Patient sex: M
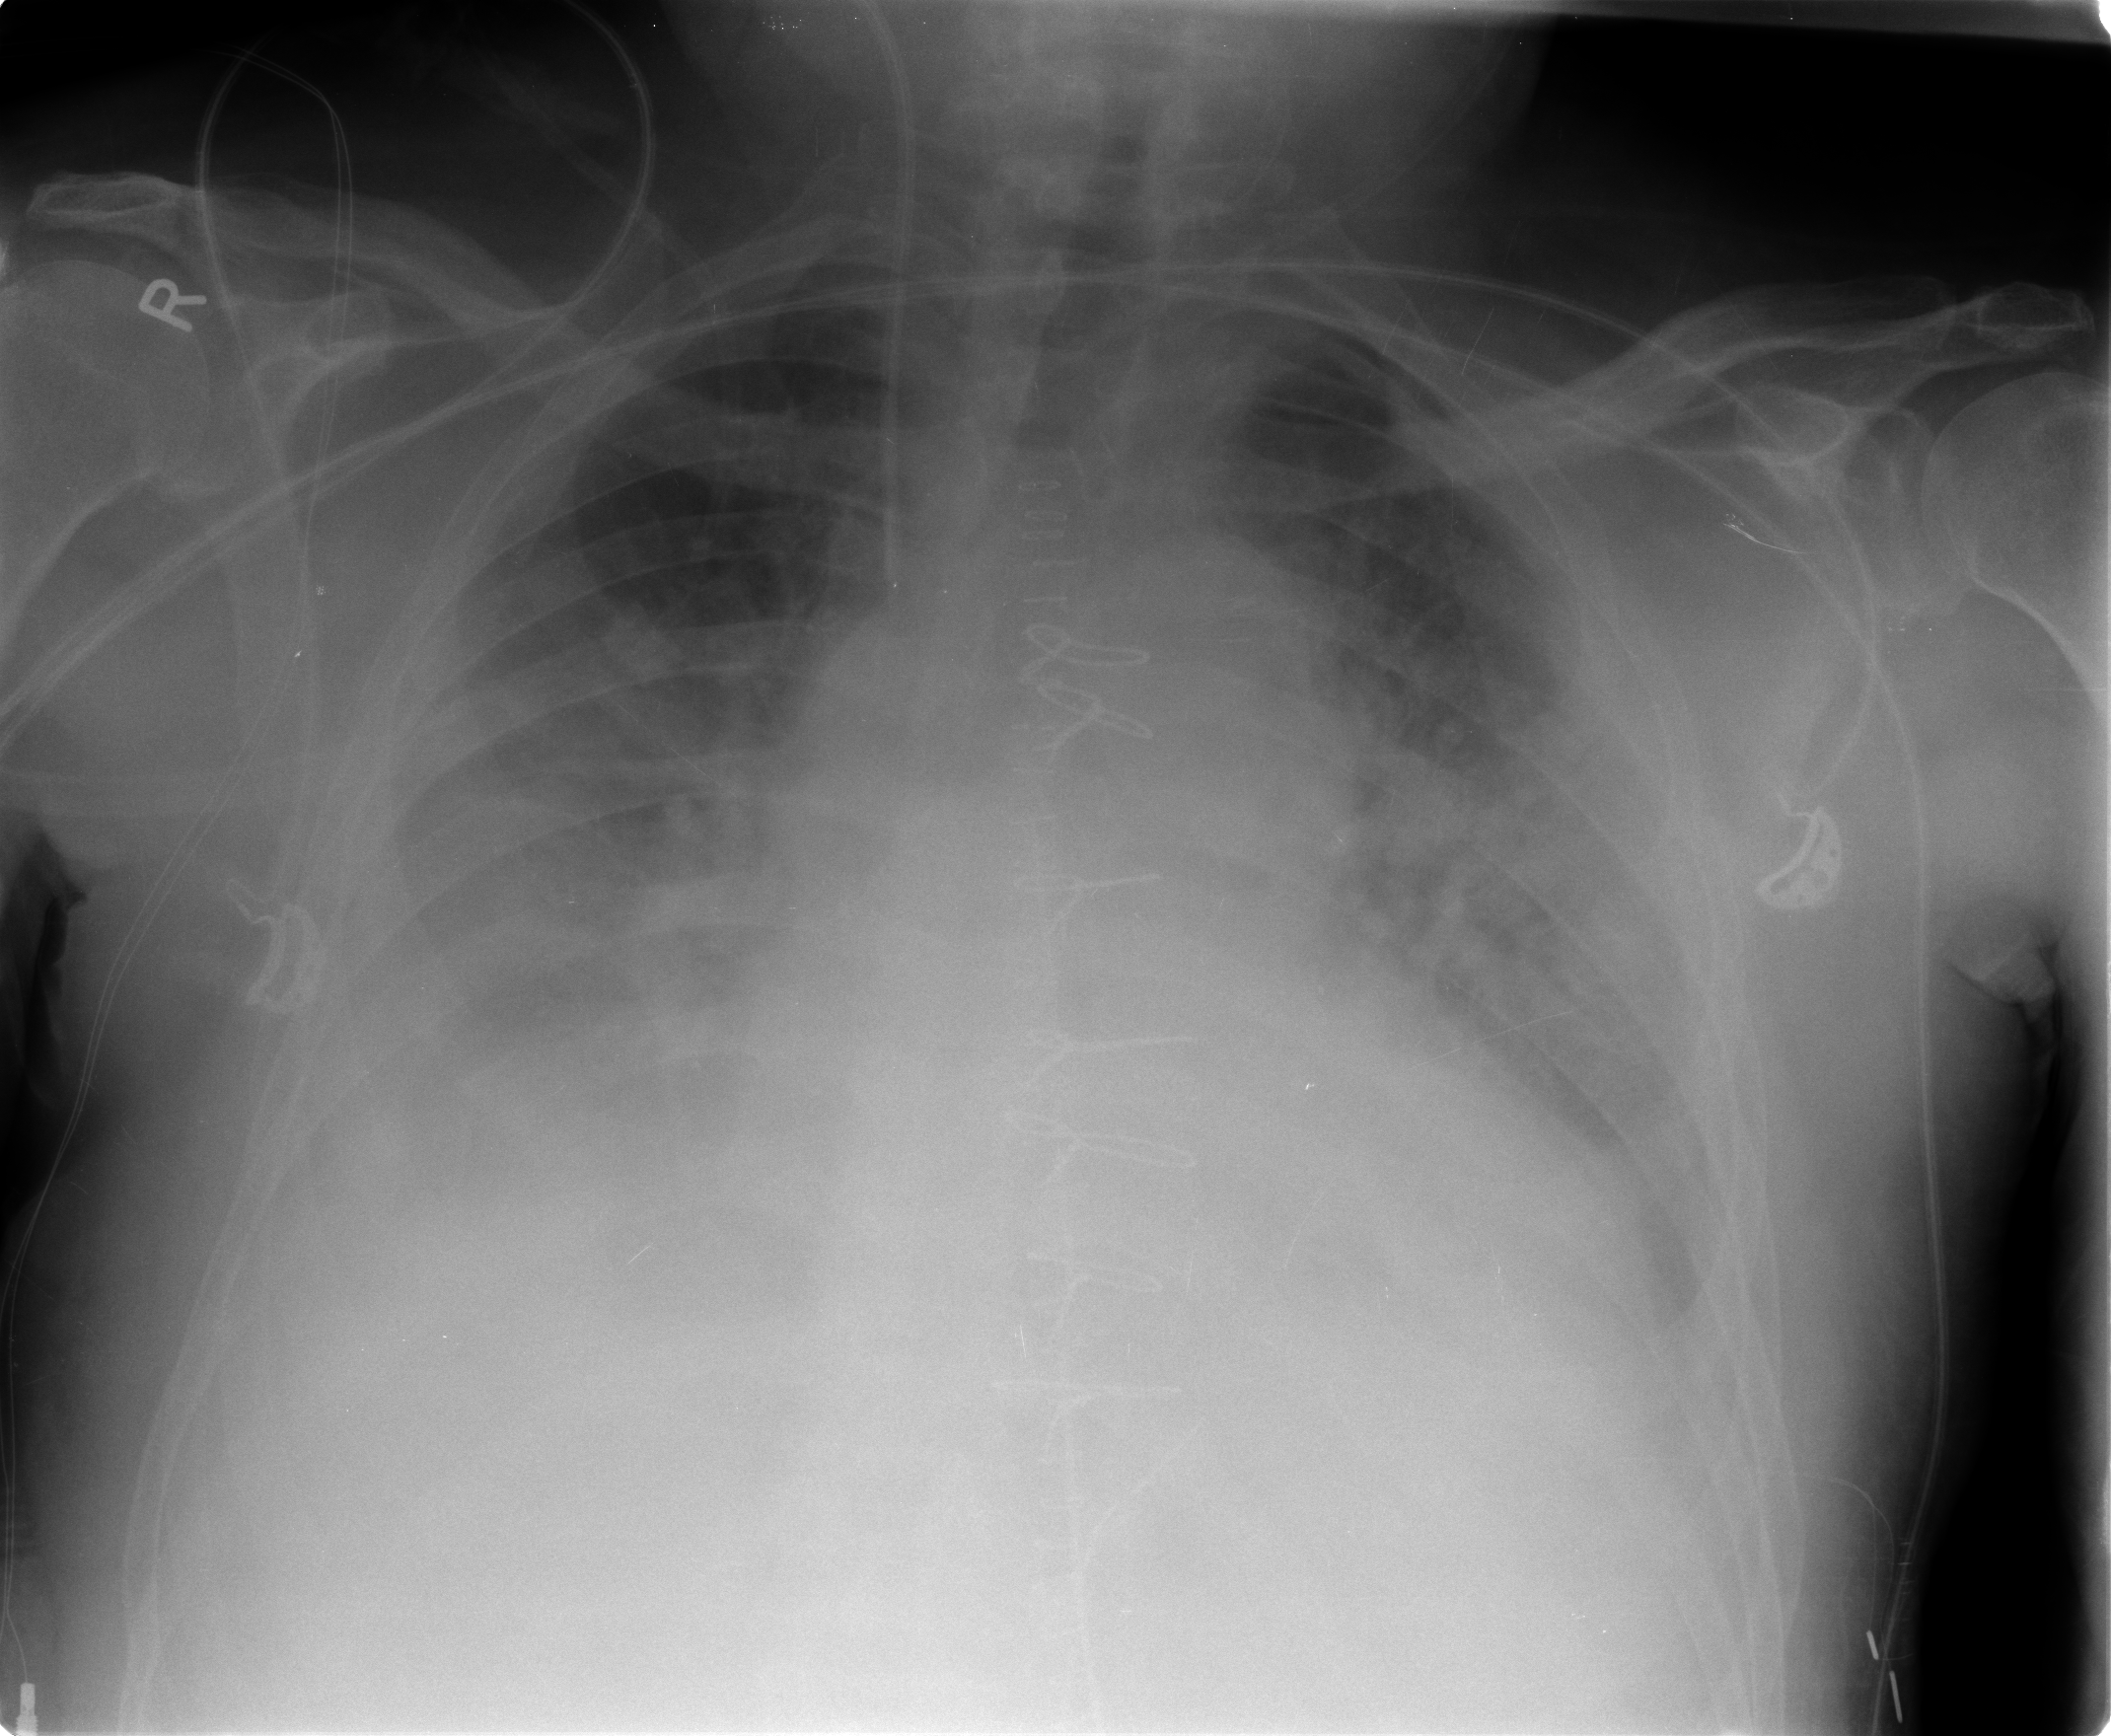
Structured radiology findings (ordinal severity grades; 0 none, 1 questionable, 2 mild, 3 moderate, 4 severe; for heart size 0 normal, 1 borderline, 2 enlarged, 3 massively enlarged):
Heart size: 2
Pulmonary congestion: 2
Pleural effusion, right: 3
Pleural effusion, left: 3
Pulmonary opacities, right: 1
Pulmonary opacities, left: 1
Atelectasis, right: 2
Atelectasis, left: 2